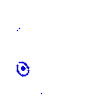
Particle: kaon